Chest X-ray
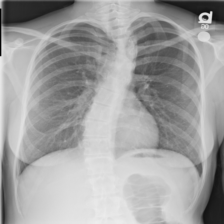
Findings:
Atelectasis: negative
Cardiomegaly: negative
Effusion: negative
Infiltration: negative
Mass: negative
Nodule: negative
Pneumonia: negative
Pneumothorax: negative
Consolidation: negative
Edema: negative
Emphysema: negative
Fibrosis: negative
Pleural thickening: negative
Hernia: negative